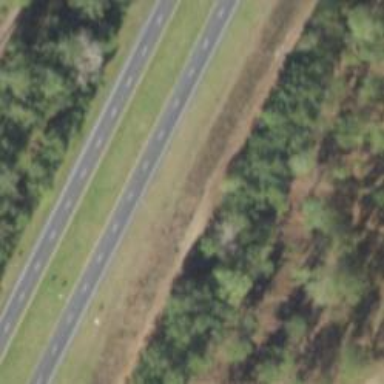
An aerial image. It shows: Asphalt road classified as trunk highway.